Question: I am thinking which way to do the addition of errorbars better by thinking the format of data.
The standard way of adding errors bars is discussed <URL>, for instance.
My original data is in ranges
'''
Model Decreasing Constant Increasing
2025 73-78 80-85 87-92
2035 63-68 80-85 97-107
2050 42-57 75-90 104.5-119.5
'''
where the values are ranges.
I cannot plot directly in Gnuplot so I have to split it to averages and to error values in two files:
Averages:
'''
Model Decreasing Constant Increasing
2025 75.5 82.5 89.5
2035 65.5 82.5 102
2050 49.5 82.5 112
'''
and error configuration in ybar
'''
Model Decreasing Constant Increasing
2025 2.5 2.5 2.5
2035 2.5 2.5 5
2050 7.5 7.5 7.5
'''
I normally plot data like this as a one file
'''
plot for [i=2:4] 'data.dat' using 1:i w linespoints
'''
but now I should go through two files at the same time while doing the plot.
The normal syntax of plotting errorbars is
'''
plot 'data' using 1:2:0:($1+$3):4:5 with yerrorlines
'''
and manual <URL>.
Feel free to propose if you know better way to do the addition of these errorbars in gnuplot.
## Output to Cristoph's answer

where error bars missing in the first and third points.
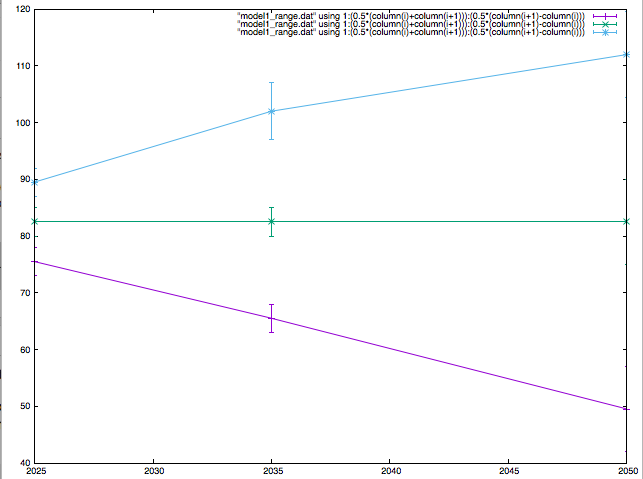
Answer: Gnuplot 5 supports that you specify several characters as data file separators.
So, if you are sure you'll never get negative values (which I hopen given the format of your data), then you can use your original data file and set both white space and hyphen as datafile separator:
'''
set datafile separator " -"
plot for [i=2:6:2] "data" using 1:(0.5*(column(i)+column(i+1))):(0.5*(column(i+1)-column(i))) with yerrorlines
'''